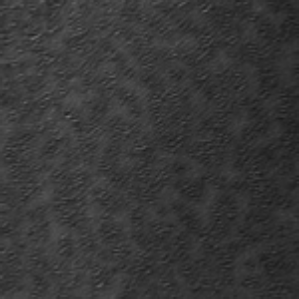
Label: frost